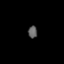
Tissue: lung
Cell type: Epithelial cells
Senescence score: 0.2139
Nuclear area (px): 109
Mean DAPI intensity: 92.688